Breast ultrasound image
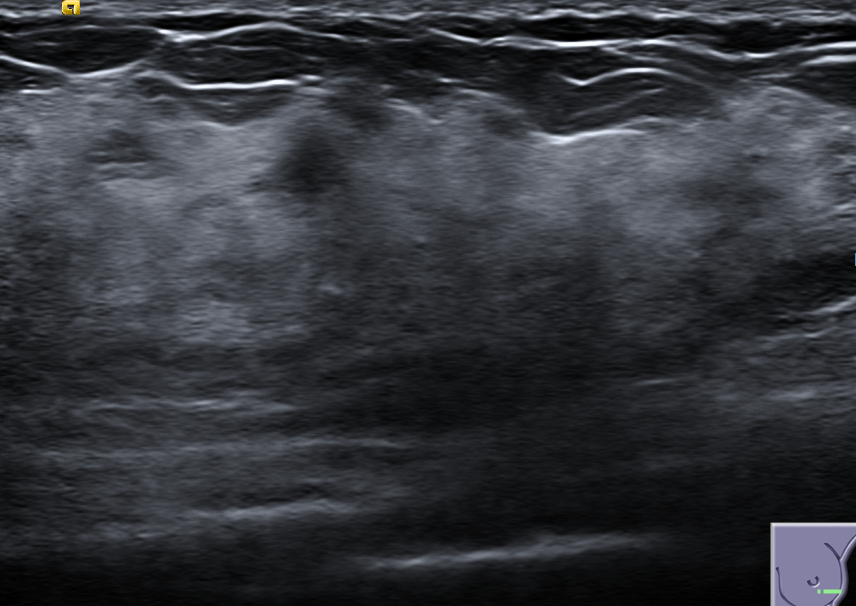
Diagnosis: normal